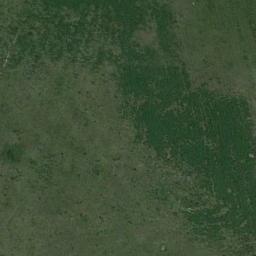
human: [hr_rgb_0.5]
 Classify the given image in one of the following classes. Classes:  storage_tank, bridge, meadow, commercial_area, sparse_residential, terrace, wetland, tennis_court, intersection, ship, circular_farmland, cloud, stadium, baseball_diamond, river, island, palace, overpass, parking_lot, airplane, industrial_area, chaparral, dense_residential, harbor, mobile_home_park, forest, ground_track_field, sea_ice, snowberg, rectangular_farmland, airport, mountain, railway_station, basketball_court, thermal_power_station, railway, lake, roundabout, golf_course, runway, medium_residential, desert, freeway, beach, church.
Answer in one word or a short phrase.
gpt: meadow